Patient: sex M, age 44
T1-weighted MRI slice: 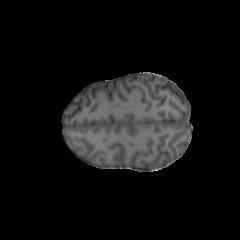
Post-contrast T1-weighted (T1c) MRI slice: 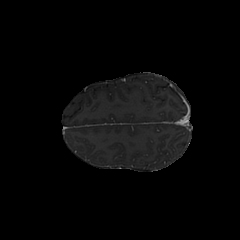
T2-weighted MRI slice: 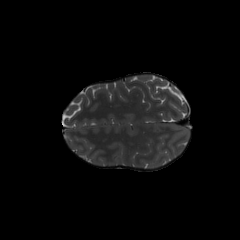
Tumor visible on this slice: no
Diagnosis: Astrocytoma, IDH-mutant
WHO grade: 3